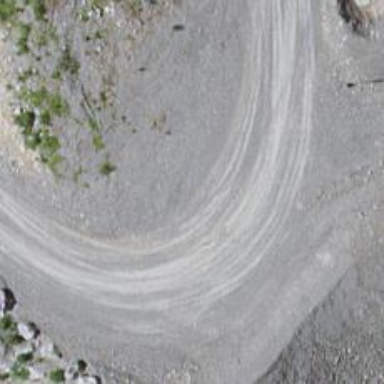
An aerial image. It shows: Gravel track with grade 2 tracktype.